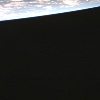
Label: space